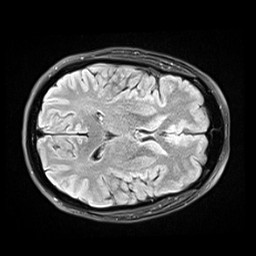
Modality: FLAIR
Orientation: axial
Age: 49
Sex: female
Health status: healthy
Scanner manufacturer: siemens
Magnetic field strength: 3 T
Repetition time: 9 s
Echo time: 0.088 s